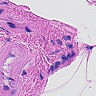
Metastatic tissue present: no